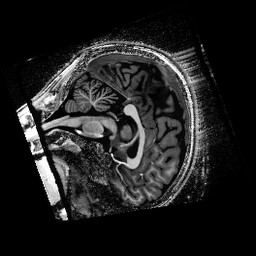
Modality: T1w
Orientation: sagittal
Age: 20
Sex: female
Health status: healthy
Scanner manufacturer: siemens
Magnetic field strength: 9.4 T
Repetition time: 9 s
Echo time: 0.0023 s